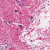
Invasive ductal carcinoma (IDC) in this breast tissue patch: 0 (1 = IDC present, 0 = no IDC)